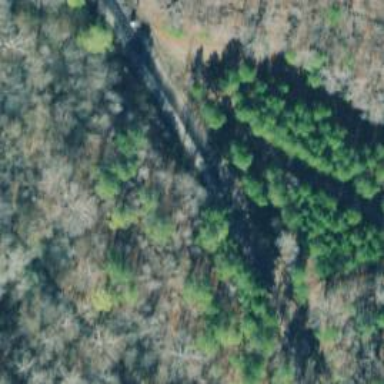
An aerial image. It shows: Railway track.